Question: My question guys is how do I add a footer with multiple lines using iText 1.5.4
I know my question is similar to this <URL> but that question till now is not answered. Also I dont require the solution to use tables in a footer.
Basically what I want to achieve is something like this

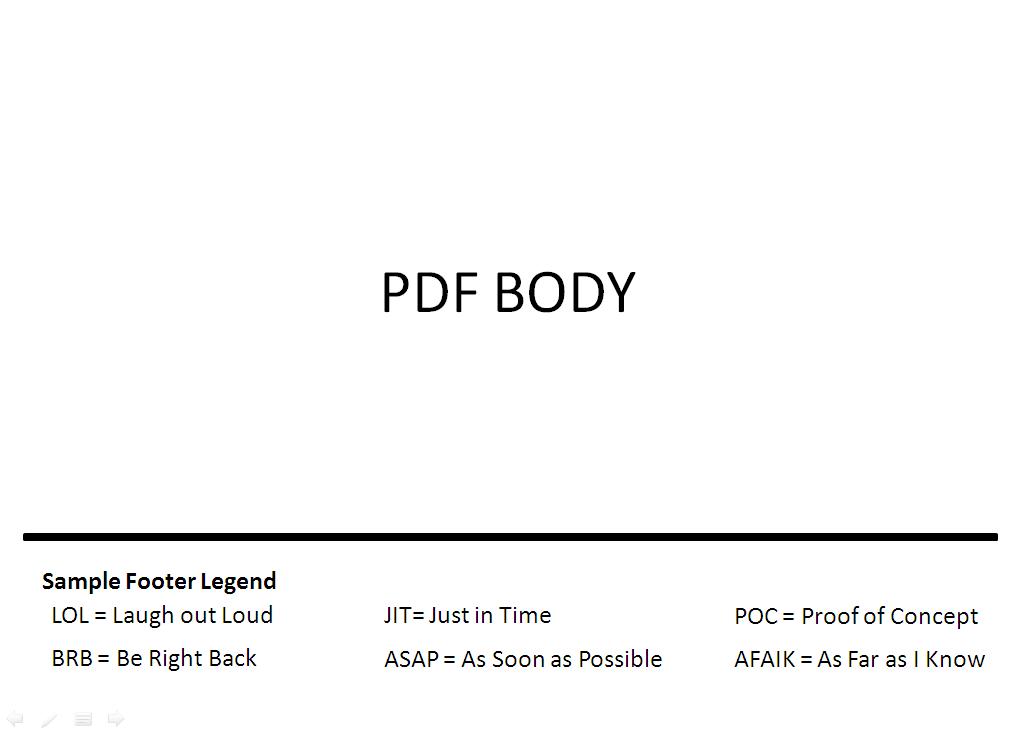
Answer: I achieved the layout I wanted similar to the image I posted with my question using the code below.
Im not that familiar with itext so if anybody has a better way of doing this your comments and suggestions will be very much appreciated.
Thanks!
'''
public static void main(String[] args) throws DocumentException, IOException{
Document document = new Document(PageSize.A4, 50, 50, 70, 70);
PdfWriter writer = PdfWriter.getInstance(document,
new FileOutputStream("C:/pdfwithfooter.pdf"));
document.open();
document.add(new Paragraph(
"Hello Body of the PDF"));
/** Format Font **/
Font fontFooter = new Font(FontFactory.getFont(
FontFactory.HELVETICA, 6));
/**
* Format Table Cell Borders
*/
// cell.disableBorderSide(Rectangle.BOX);
Rectangle page = document.getPageSize();
PdfPTable foot = new PdfPTable(4);
PdfPCell footCell = new PdfPCell(new Phrase(
"OUR DOCUMENT'S LEGEND", FontFactory.getFont(
FontFactory.HELVETICA, 6, Font.BOLDITALIC)));
footCell.setColspan(2);
foot.addCell(footCell);
footCell = new PdfPCell(new Phrase(""));
footCell.setColspan(2);
foot.addCell(footCell);
// 1st row
footCell = new PdfPCell(new Phrase("COX - COX", fontFooter));
footCell.setPaddingLeft(15);
foot.addCell(footCell);
footCell = new PdfPCell(new Phrase("EQ - Equipment", fontFooter));
footCell.setPaddingLeft(15);
foot.addCell(footCell);
footCell = new PdfPCell(new Phrase("OUT-XYZ - Out XXXXXXXXXXXXX",
fontFooter));
footCell.setPaddingLeft(15);
foot.addCell(footCell);
footCell = new PdfPCell(new Phrase(
"ADJ-XX - Adjustment on XXXXXX XXXX", fontFooter));
footCell.setPaddingLeft(15);
foot.addCell(footCell);
// 2nd row
footCell = new PdfPCell(new Phrase("EB - Electric Bills",
fontFooter));
footCell.setPaddingLeft(15);
foot.addCell(footCell);
footCell = new PdfPCell(new Phrase("T-BB - Transfer to Big Boat",
fontFooter));
footCell.setPaddingLeft(15);
foot.addCell(footCell);
footCell = new PdfPCell(new Phrase("T-XXXX - Transfer to XXXX",
fontFooter));
footCell.setPaddingLeft(15);
foot.addCell(footCell);
footCell = new PdfPCell(new Phrase("GX - Get XXXXXX", fontFooter));
footCell.setPaddingLeft(15);
foot.addCell(footCell);
// 3rd row
footCell = new PdfPCell(new Phrase(
"EXCEPTIONS - Invalid X Y VALUES", fontFooter));
footCell.setPaddingLeft(15);
foot.addCell(footCell);
footCell = new PdfPCell(new Phrase("R XX - Removal of XX",
fontFooter));
footCell.setPaddingLeft(15);
foot.addCell(footCell);
footCell = new PdfPCell(new Phrase("T-X - Transfer of XXXX",
fontFooter));
footCell.setPaddingLeft(15);
foot.addCell(footCell);
footCell = new PdfPCell(new Phrase(
"T-LX - Transfer of Leased XXXX", fontFooter));
footCell.setPaddingLeft(15);
foot.addCell(footCell);
// 4th row
footCell = new PdfPCell(new Phrase("LX - Leased XXXX", fontFooter));
footCell.setPaddingLeft(15);
foot.addCell(footCell);
footCell = new PdfPCell(new Phrase(
"T-TX - Transfer to TREE XXXXXXX", fontFooter));
footCell.setPaddingLeft(15);
foot.addCell(footCell);
footCell = new PdfPCell(new Phrase(
"Adj-XXX - Adjustment Some Value",
fontFooter));
footCell.setPaddingLeft(15);
footCell.setColspan(2);
foot.addCell(footCell);
foot.setTotalWidth(page.width() - document.leftMargin()
- document.rightMargin());
foot.writeSelectedRows(0, -1, document.leftMargin(),
document.bottomMargin(), writer.getDirectContent());
document.close();
}
'''